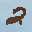
Label: 2